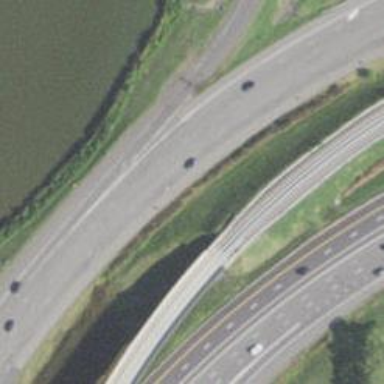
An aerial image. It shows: Asphalt motorway.